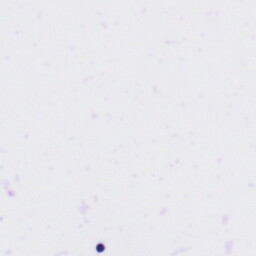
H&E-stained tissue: Tonsil